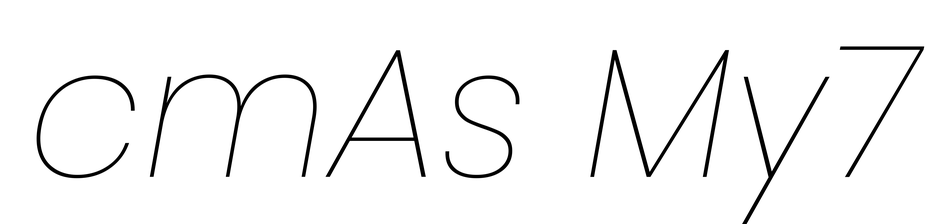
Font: Poppins-ThinItalic